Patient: sex F, age 57
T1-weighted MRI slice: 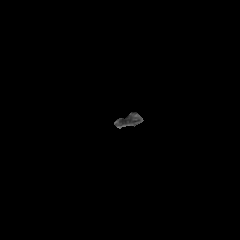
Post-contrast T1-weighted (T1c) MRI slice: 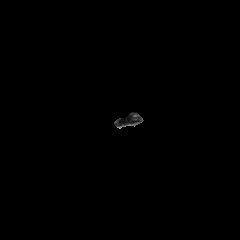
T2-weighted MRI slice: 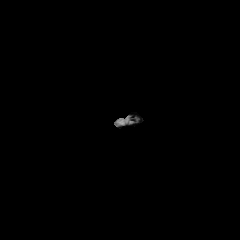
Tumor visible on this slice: no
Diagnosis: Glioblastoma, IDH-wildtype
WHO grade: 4